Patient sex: M
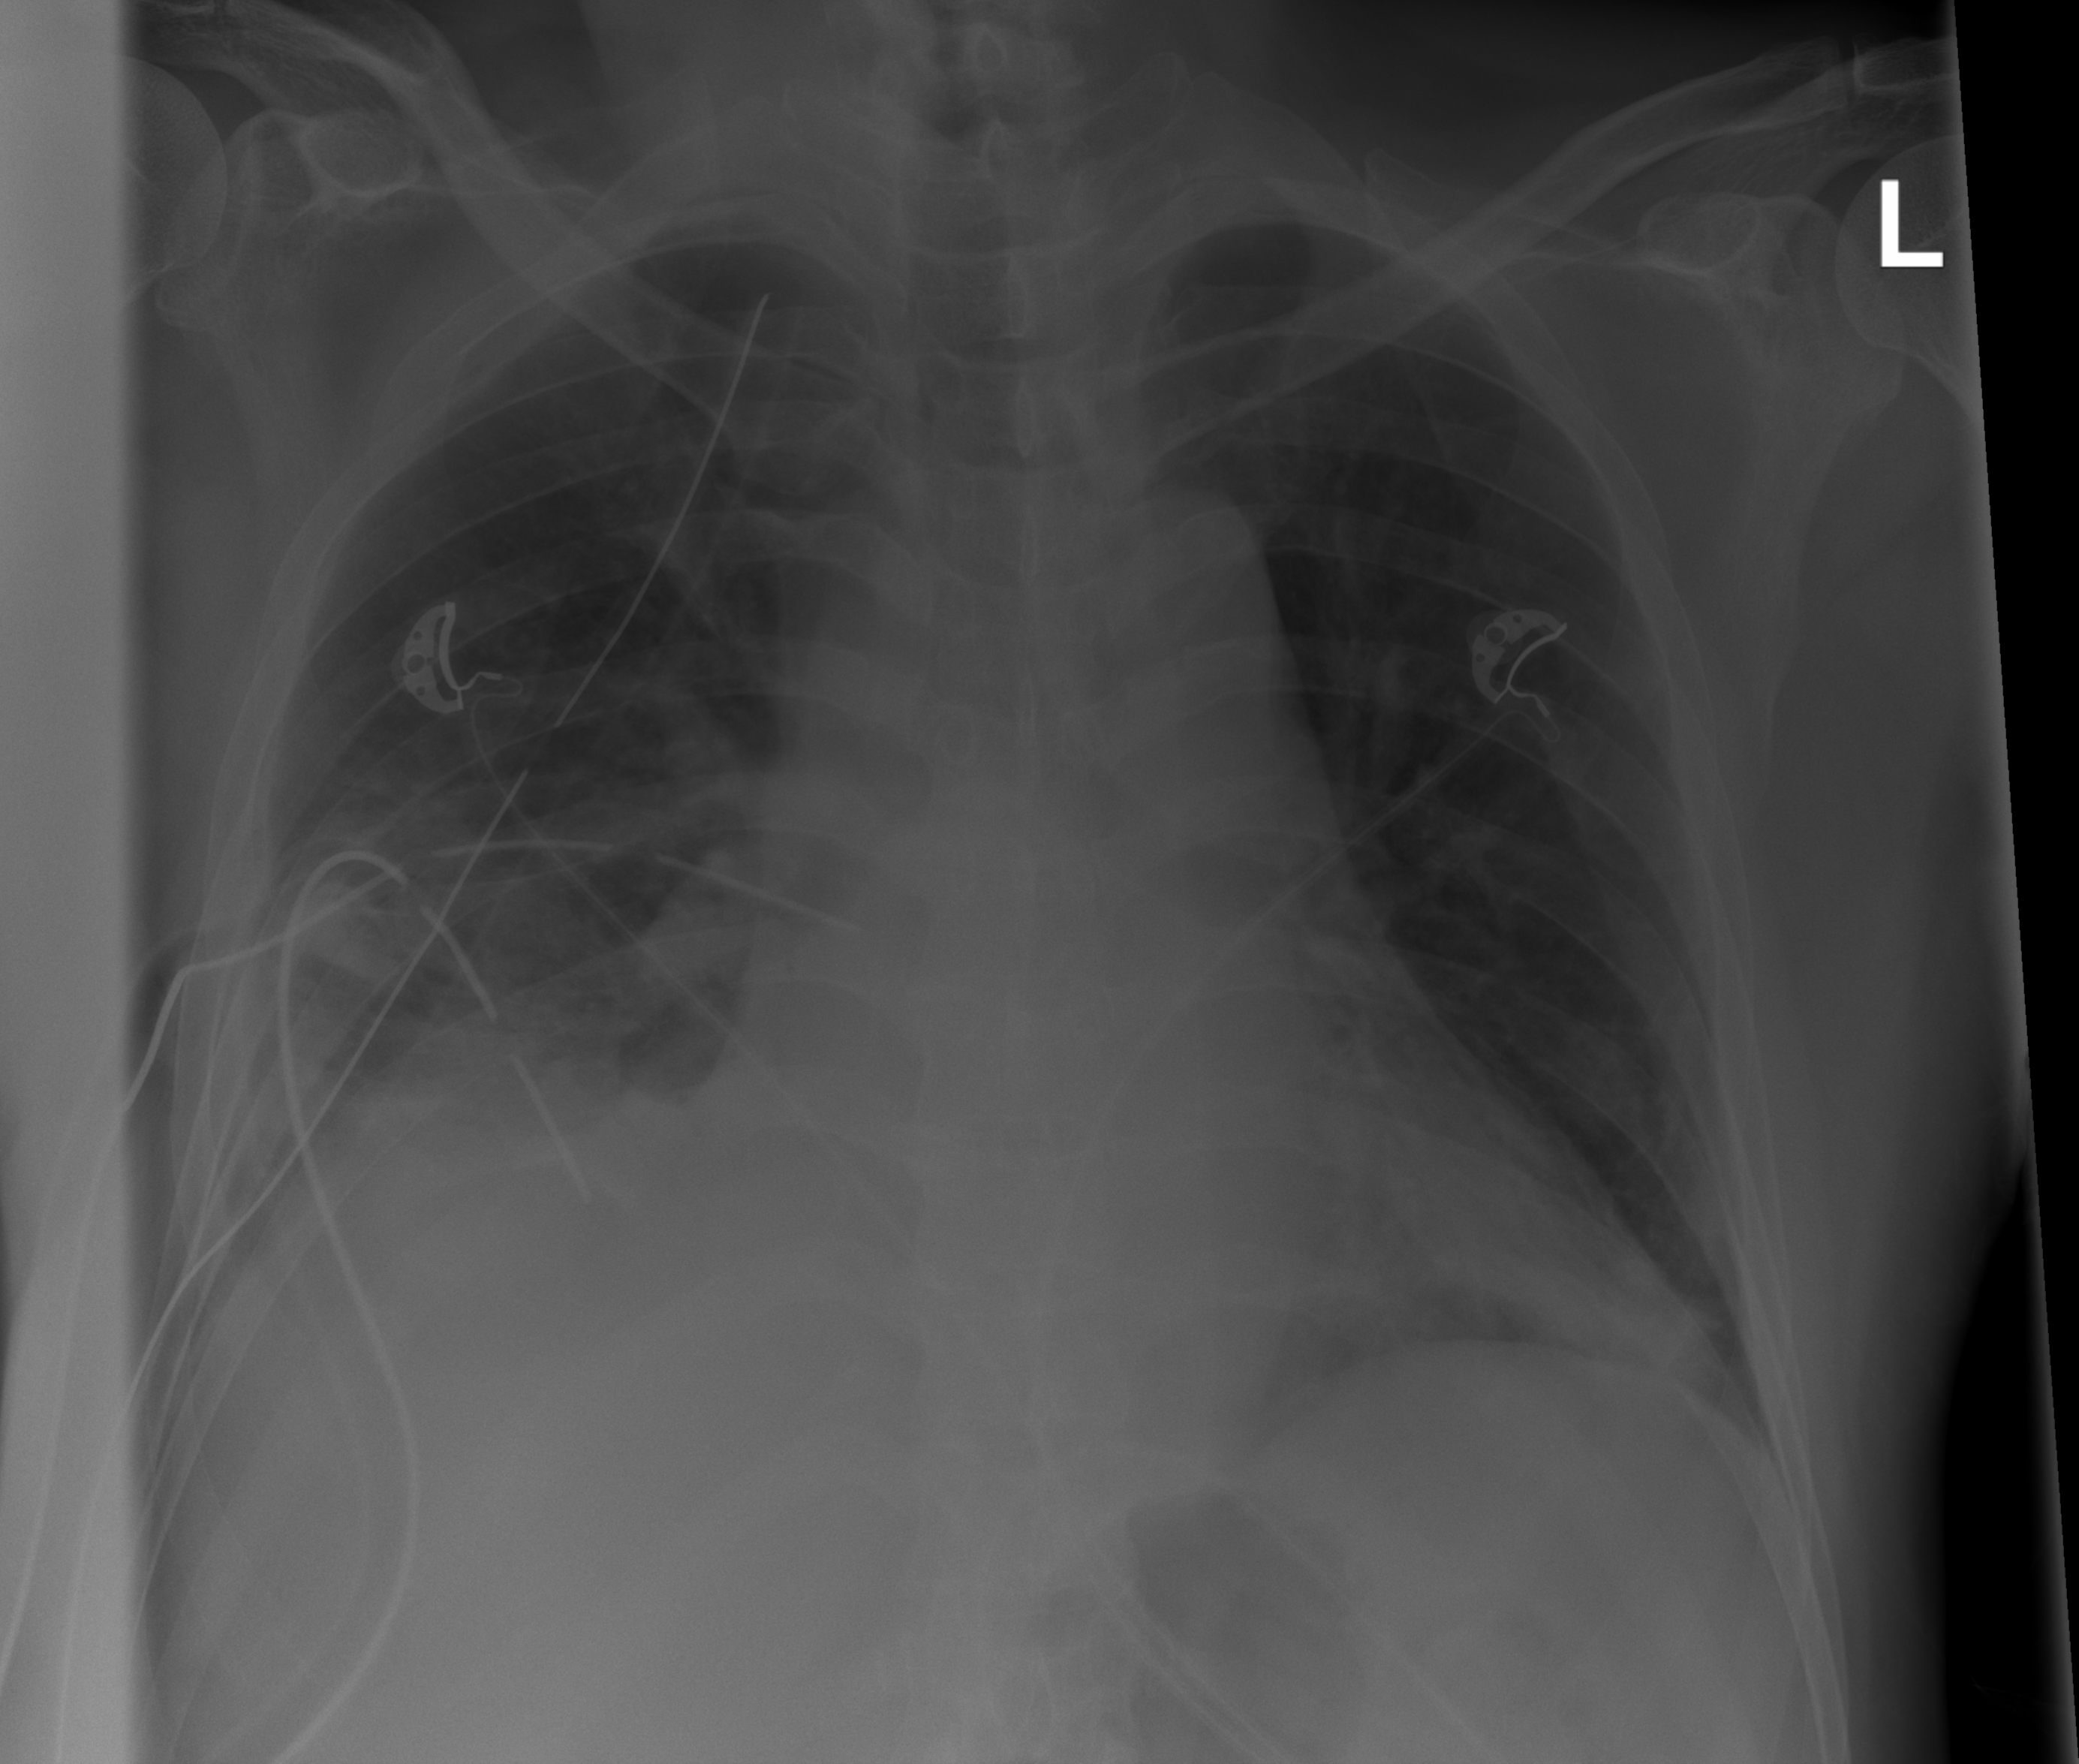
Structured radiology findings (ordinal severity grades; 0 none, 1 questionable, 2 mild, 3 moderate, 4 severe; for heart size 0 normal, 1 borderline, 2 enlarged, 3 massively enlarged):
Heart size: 0
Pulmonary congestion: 0
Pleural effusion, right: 2
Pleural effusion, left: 0
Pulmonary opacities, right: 0
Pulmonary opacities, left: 0
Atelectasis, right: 2
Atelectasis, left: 2